Field crop: maize
Growth stage: 2
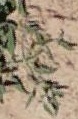
Species: atriplex